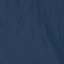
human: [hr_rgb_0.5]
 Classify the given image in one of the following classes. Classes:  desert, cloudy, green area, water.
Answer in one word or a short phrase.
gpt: water